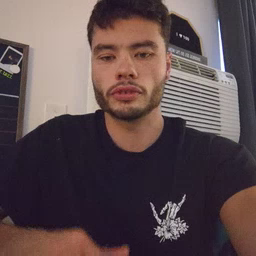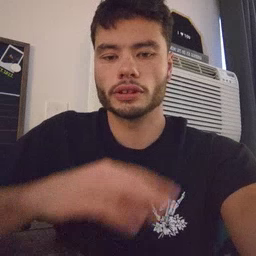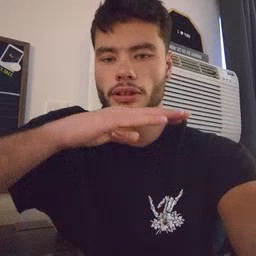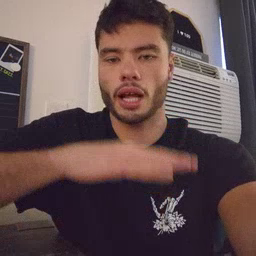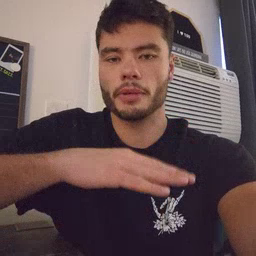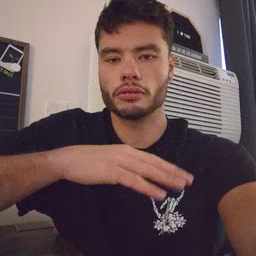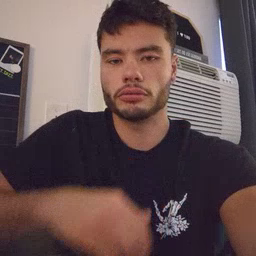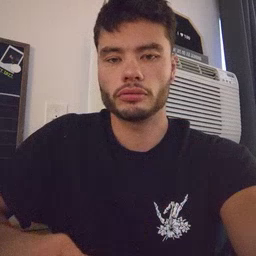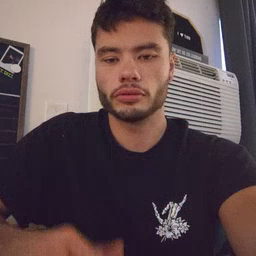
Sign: table